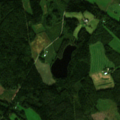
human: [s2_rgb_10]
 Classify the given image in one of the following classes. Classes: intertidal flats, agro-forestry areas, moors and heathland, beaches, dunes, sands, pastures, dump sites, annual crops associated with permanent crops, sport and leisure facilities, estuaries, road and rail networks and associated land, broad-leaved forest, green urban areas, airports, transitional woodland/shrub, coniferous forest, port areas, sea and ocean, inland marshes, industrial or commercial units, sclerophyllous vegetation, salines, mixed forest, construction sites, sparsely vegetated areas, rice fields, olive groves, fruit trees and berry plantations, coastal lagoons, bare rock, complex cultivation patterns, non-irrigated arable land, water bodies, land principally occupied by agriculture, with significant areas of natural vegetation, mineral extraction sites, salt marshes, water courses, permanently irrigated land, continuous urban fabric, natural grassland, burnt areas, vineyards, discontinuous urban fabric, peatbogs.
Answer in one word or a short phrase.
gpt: land principally occupied by agriculture, with significant areas of natural vegetation, mixed forest, transitional woodland/shrub